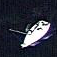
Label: Civil_yacht